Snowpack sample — Loveland Pass, Silver Plume, Colorado, USA (1/12/25, 11:40 AM MST)
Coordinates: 39.66, -105.88
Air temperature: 7 °F
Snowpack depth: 140 cm
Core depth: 10 cm
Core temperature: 41 °F
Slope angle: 11°, slope face: 30°
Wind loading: high
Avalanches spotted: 2
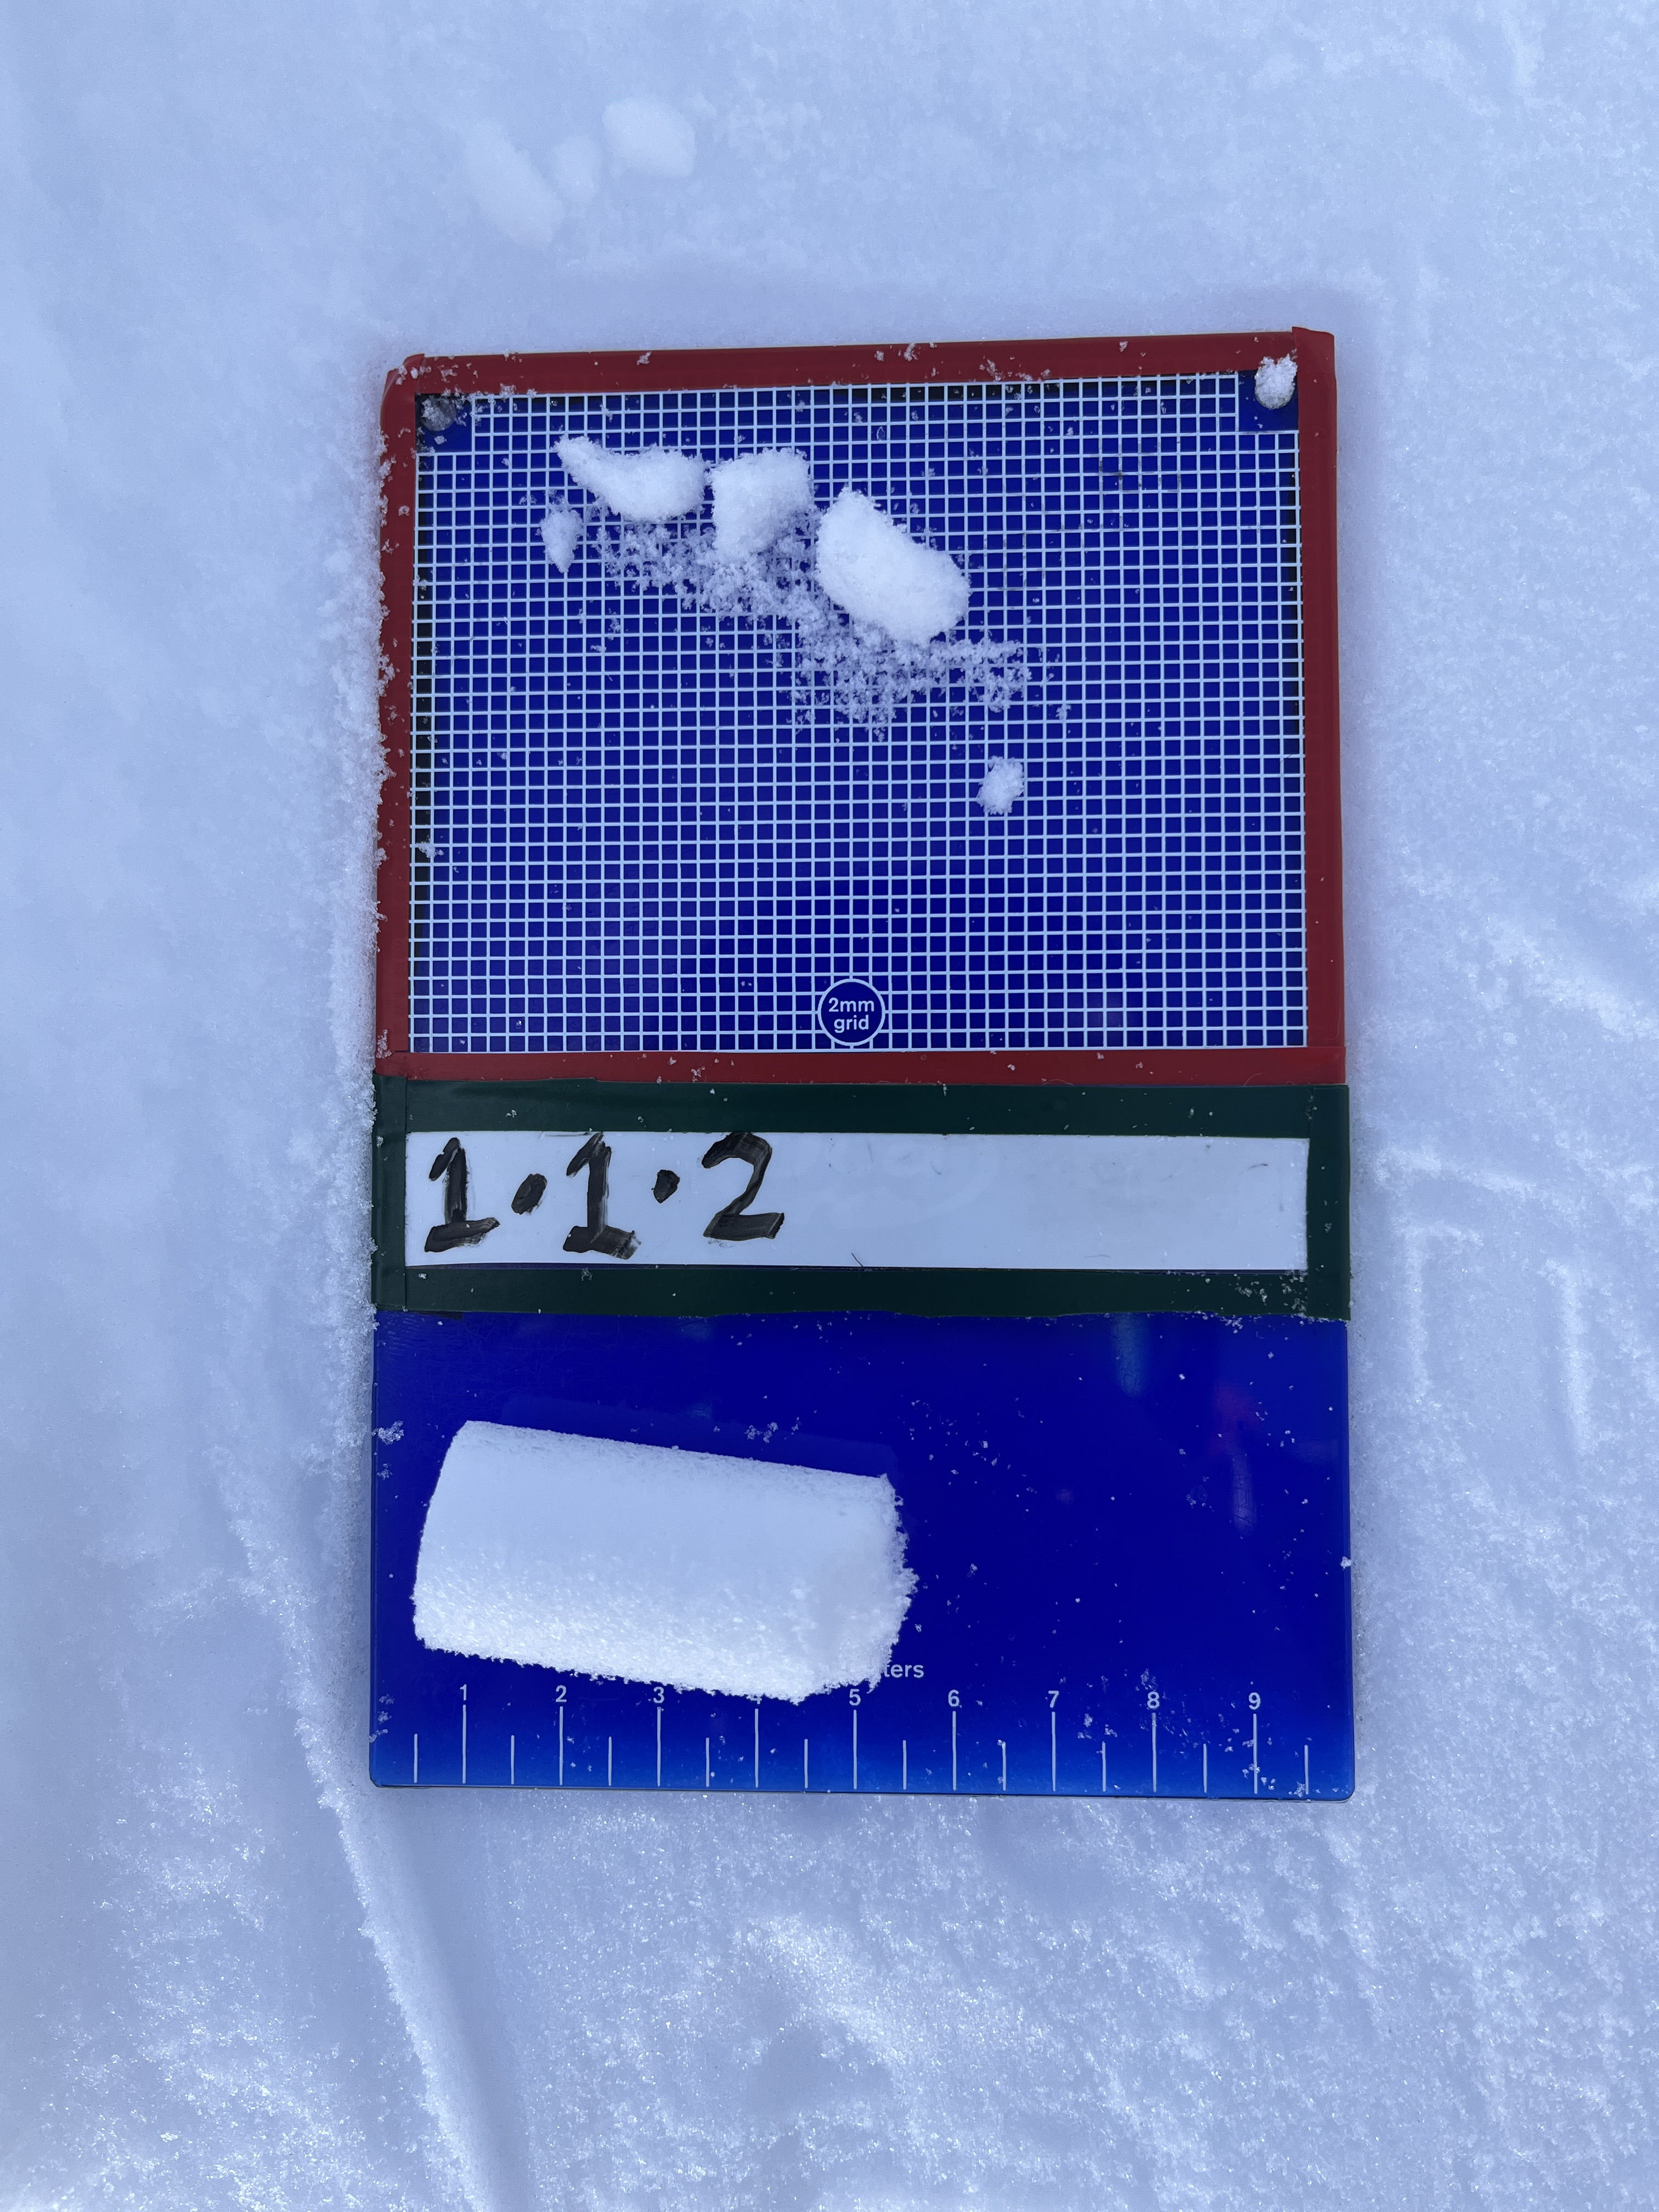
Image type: crystal_card
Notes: Pilot using slightly modified coring method that took too large segment for snow profile picturing, advised not to use in higher level models. Two avalanche on south face nearby, partially cloudy with light snow in the last 24 hours. Lots of wind loading on eastern features.